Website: apple
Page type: billing-address
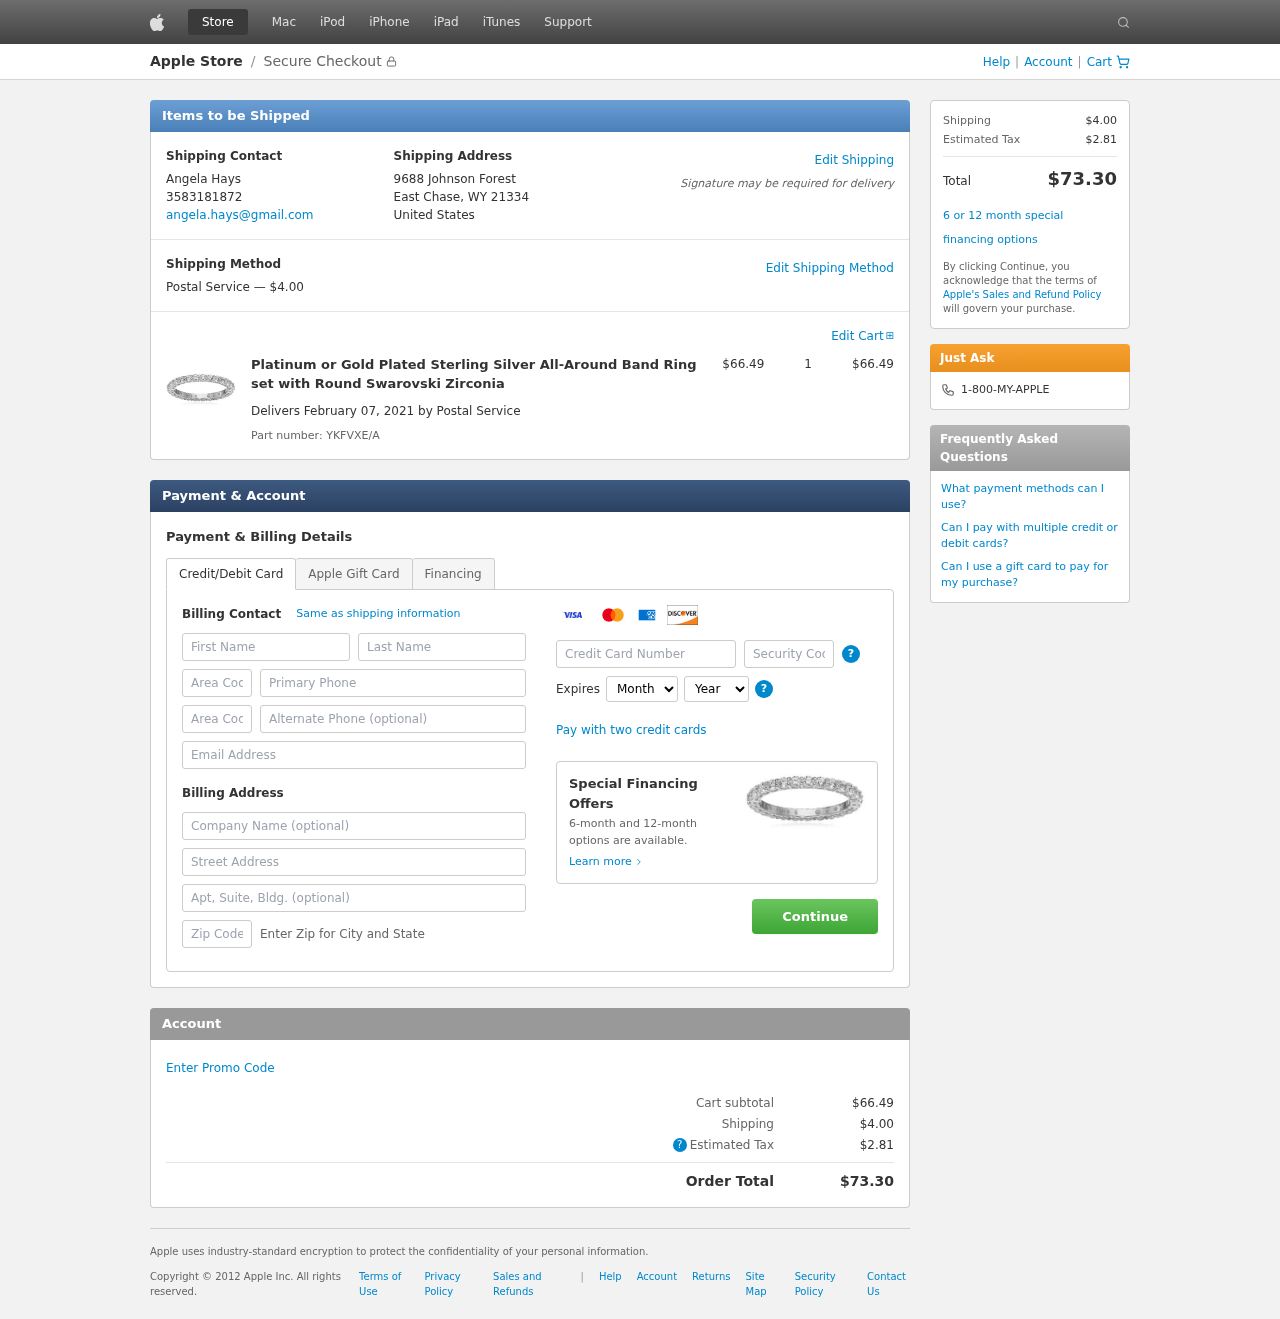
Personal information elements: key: PII_CARD_CVV
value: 031
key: PII_CARD_EXPIRY_MONTH
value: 02
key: PII_CARD_EXPIRY_YEAR
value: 30
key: PII_CARD_NUMBER
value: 2714 9866 1523 1753
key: PII_CITY_STATE_ZIP
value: East Chase, WY 21334
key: PII_COUNTRY
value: United States
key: PII_EMAIL
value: angela.hays@gmail.com
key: PII_FIRSTNAME
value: Angela
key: PII_FULLNAME
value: Angela Hays
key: PII_LASTNAME
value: Hays
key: PII_PHONE
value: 3583181872
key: PII_PHONE_AREA
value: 358
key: PII_STREET
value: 9688 Johnson Forest
Product elements: key: PRODUCT1_NAME
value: Platinum or Gold Plated Sterling Silver All-Around Band Ring set with Round Swarovski Zirconia
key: PRODUCT1_PRICE
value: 66.49
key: PRODUCT1_QUANTITY
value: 1
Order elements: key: ORDER_SHIPPING_COST
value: $4.00
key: ORDER_SUBTOTAL
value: $66.49
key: ORDER_DELIVERY_DATE
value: February 07, 2021
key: ORDER_PART_NUMBER
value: YKFVXE/A
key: ORDER_TAX
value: $2.81
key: ORDER_TOTAL
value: $73.30